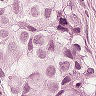
Metastatic tissue present: yes